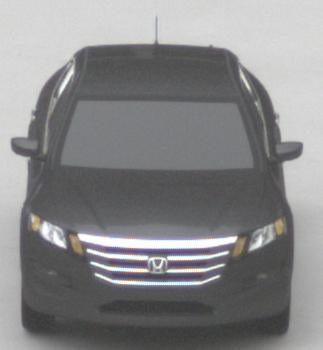
Make: Honda
Model: Crosstour
Detailed model: -
Model produced from: 2009
Model produced until: 2012
Doors: 4
Color: gray
Road condition: dry road
Daytime: midday
Contrast: low contrast